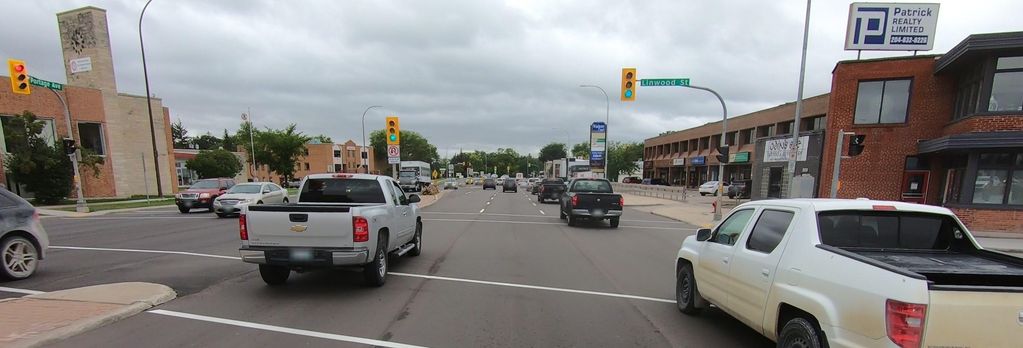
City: winnipeg